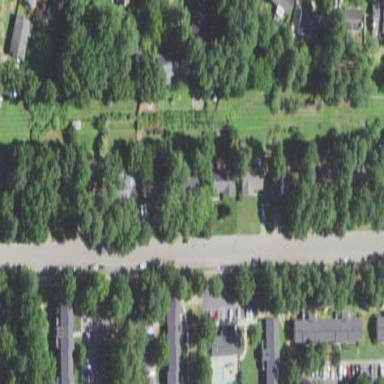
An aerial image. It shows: Residential area within neighborhood.